Question: Consider the hierarchy :

And the following classes and xml :
'''
package annotations;
import org.hibernate.SessionFactory;
import org.hibernate.cfg.Configuration;
import org.hibernate.service.ServiceRegistry;
import org.hibernate.service.ServiceRegistryBuilder;
/**
*
* @author X3
*
*/
public class HibernateUtil {
private static final SessionFactory sessionFactory = buildSessionFactory();
private static final String HIBERNATE_CFG = "hibernateAnnotations.cfg.xml";
private static SessionFactory buildSessionFactory()
{
Configuration cfg = new Configuration().addResource(HIBERNATE_CFG).configure();
ServiceRegistry serviceRegistry = new ServiceRegistryBuilder().
applySettings(cfg.getProperties()).buildServiceRegistry();
SessionFactory sessionFactory = cfg.buildSessionFactory(serviceRegistry);
return sessionFactory;
}
public static SessionFactory getSessionFactory() {
return sessionFactory;
}
}
'''
'''
package annotations;
import javax.persistence.Column;
import javax.persistence.Entity;
import javax.persistence.GeneratedValue;
import javax.persistence.Id;
import javax.persistence.Table;
import java.sql.Timestamp;
@Entity
@Table(name = "Users")
public class Users {
@Id
@GeneratedValue
@Column(name = "USER_ID")
private long userID;
@Column(name = "USERNAME", nullable = false, length = 100)
private String username;
@Column(name = "MessageTimeDate", nullable = false)
private java.sql.Timestamp datetime;
@Column(name = "UserMessage", nullable = false)
private String message;
public Users(String username , String message)
{
java.util.Date date = new java.util.Date();
this.datetime = new Timestamp(date.getTime());
this.username = username;
this.message = message;
}
public long getUserID() {
return userID;
}
public void setUserID(long userID) {
this.userID = userID;
}
public String getUsername() {
return username;
}
public void setUsername(String username) {
this.username = username;
}
public java.sql.Timestamp getDatetime() {
return datetime;
}
public void setDatetime(java.sql.Timestamp datetime) {
this.datetime = datetime;
}
public String getMessage() {
return message;
}
public void setMessage(String message) {
this.message = message;
}
}
'''
'''
package annotations;
import org.hibernate.Session;
import org.hibernate.SessionFactory;
public class Main {
public static void main(String[] args) {
try
{
SessionFactory sf = HibernateUtil.getSessionFactory();
Session session = sf.openSession();
session.beginTransaction();
Users user1 = new Users("Jack" , "Hello");
session.save(user1);
session.getTransaction().commit();
session.close();
}
catch (Exception e)
{
System.out.println(e.toString());
e.getStackTrace();
}
}
}
'''
And
'''
<?xml version='1.0' encoding='utf-8'?>
<!DOCTYPE hibernate-configuration PUBLIC
"-//Hibernate/Hibernate Configuration DTD 3.0//EN"
"http://hibernate.sourceforge.net/hibernate-configuration-3.0.dtd">
<hibernate-configuration>
<session-factory>
<property name="connection.driver_class">com.mysql.jdbc.Driver</property>
<property name="connection.url">jdbc:mysql://localhost:3306/CHAT_DB</property>
<property name="connection.username">root</property>
<property name="connection.password">root</property>
<property name="connection.pool_size">1</property>
<property name="dialect">org.hibernate.dialect.MySQLDialect</property>
<property name="current_session_context_class">thread</property>
<property name="cache.provider_class">org.hibernate.cache.NoCacheProvider</property>
<property name="show_sql">true</property>
<property name="hbm2ddl.auto">create</property>
<mapping class="annotations.Users"></mapping>
</session-factory>
</hibernate-configuration>
'''
When I run main(), the following error appears in output window :
'''
org.hibernate.MappingException: Unknown entity: annotations.Users
'''
But the entity 'Users' is in 'annotations' package , so what's wrong ?
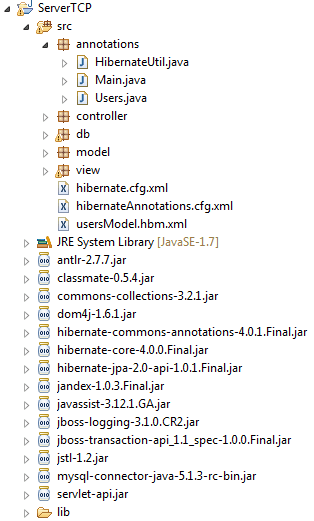
Answer: The Hibernate configuration file must define the entity classes:
'''
<mapping class="annotations.Users"/>
'''
Or you must explicitly add the class to the configuration using
'''
configuration.addClass(annotations.Users.class)
// Read mappings as a application resourceName
// addResource is for add hbml.xml files in case of declarative approach
configuration.addResource("myFile.hbm.xml"); // not hibernateAnnotations.cfg.xml
'''